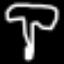
Label: mushroom